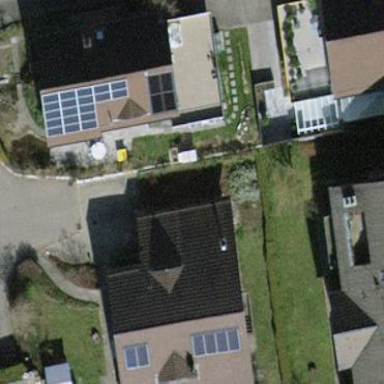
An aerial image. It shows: Building with tiled roof.